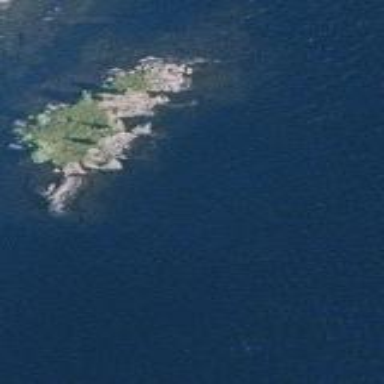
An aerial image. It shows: Islet.